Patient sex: M
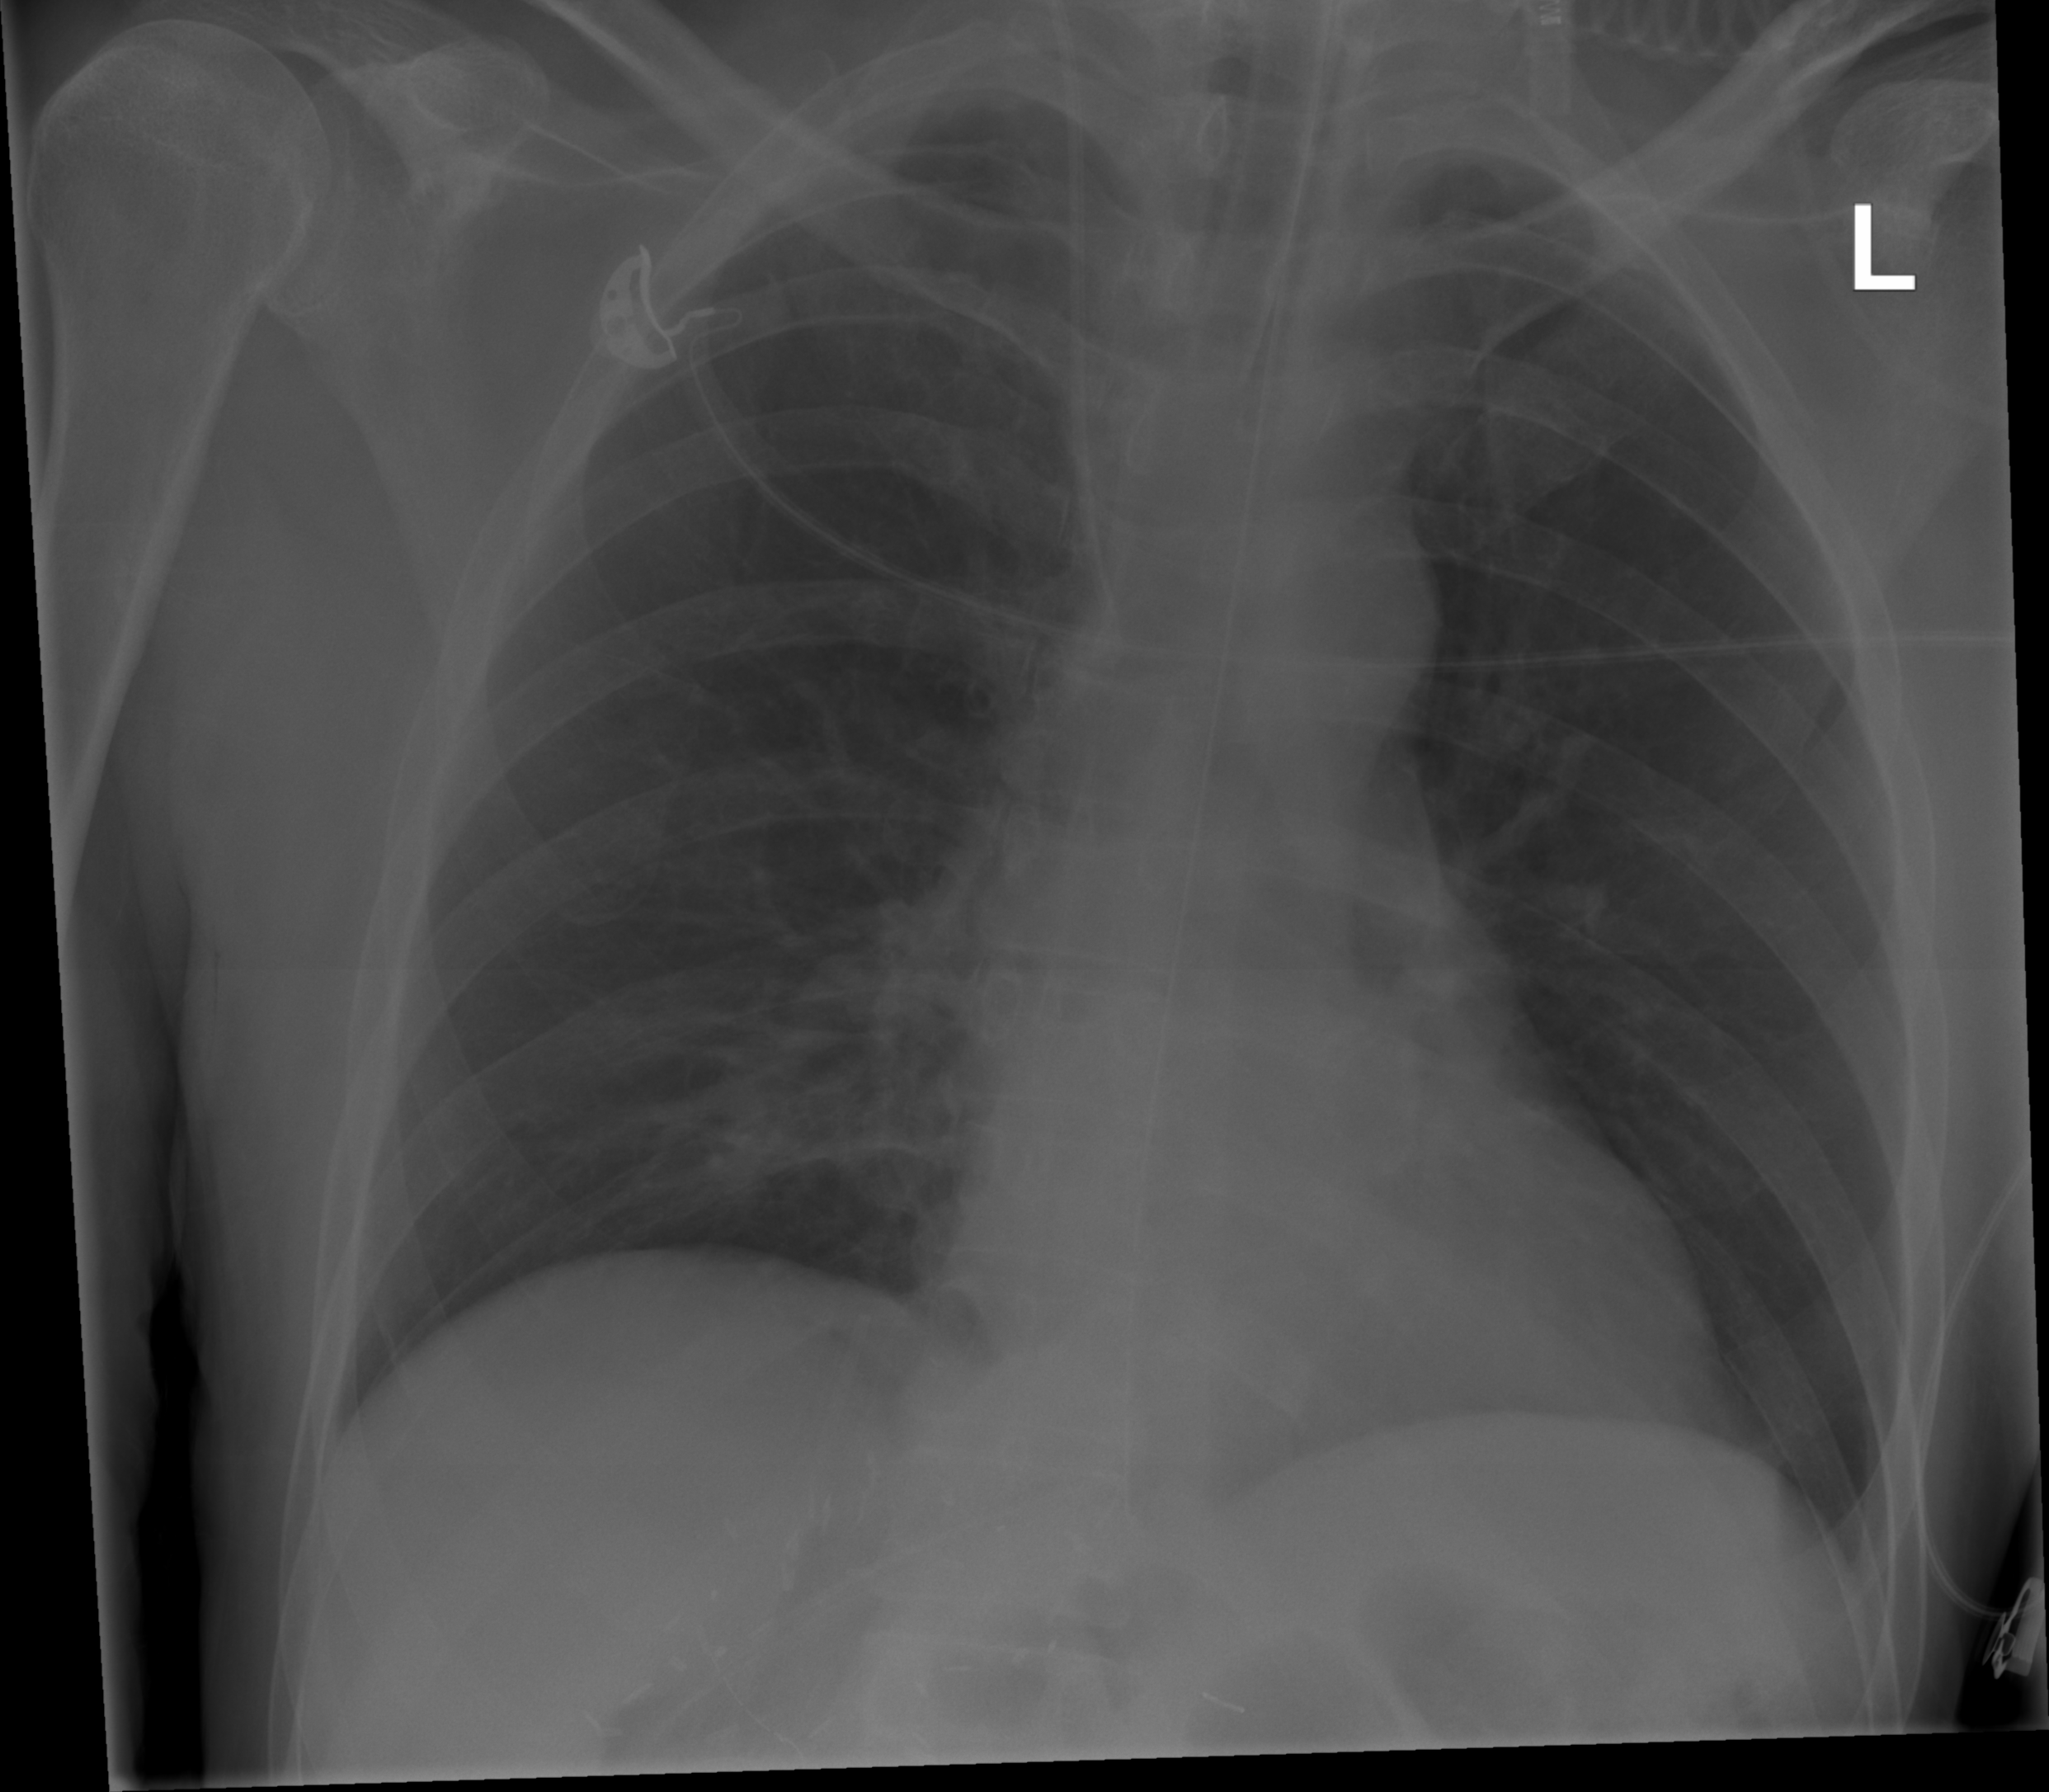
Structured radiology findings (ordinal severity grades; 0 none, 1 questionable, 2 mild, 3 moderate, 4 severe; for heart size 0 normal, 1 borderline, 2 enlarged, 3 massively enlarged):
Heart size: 0
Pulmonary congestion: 0
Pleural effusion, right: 0
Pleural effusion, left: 0
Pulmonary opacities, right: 0
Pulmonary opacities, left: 0
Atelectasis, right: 2
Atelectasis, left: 0